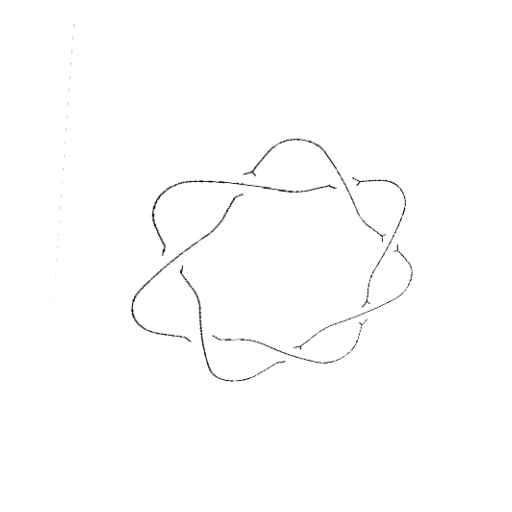
Crossing number: 7